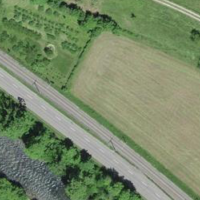
EUNIS habitat code: 25
Species observed at this site:
Symphoricarpos albus